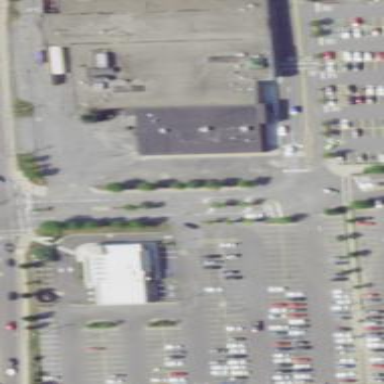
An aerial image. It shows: Retail building.